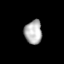
Tissue: skin
Cell type: Epithelial cells
Senescence score: 0.7176
Nuclear area (px): 404
Mean DAPI intensity: 179.057